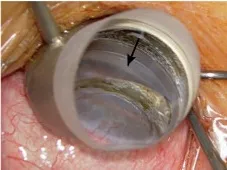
The angle (arrow) cannot be detected through a surgical gonioprism lens (C).
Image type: medical_photograph (other_medical_photograph)